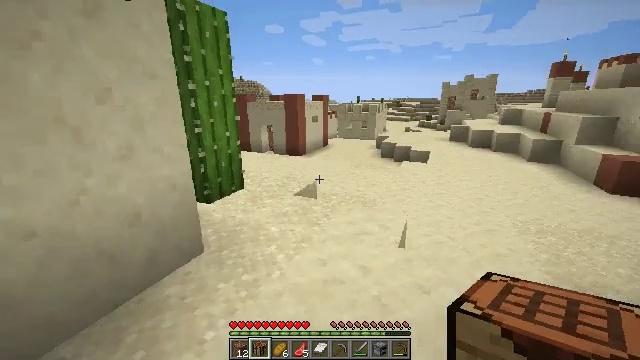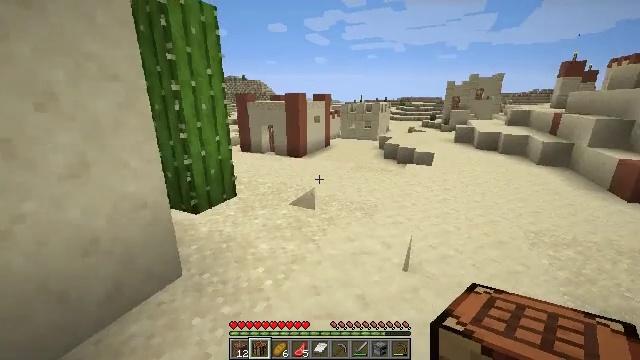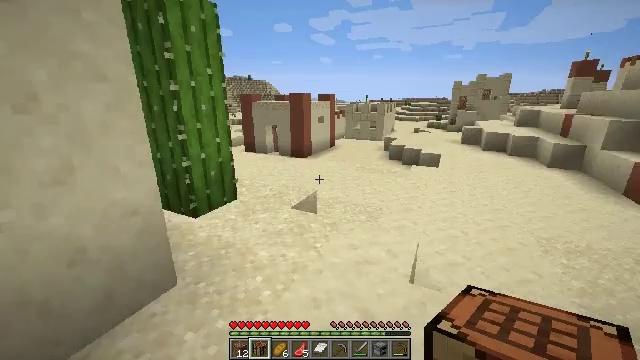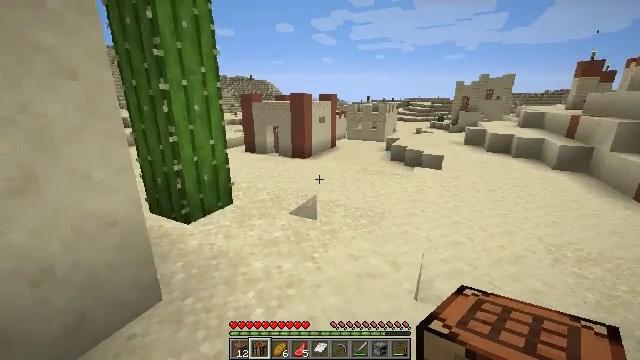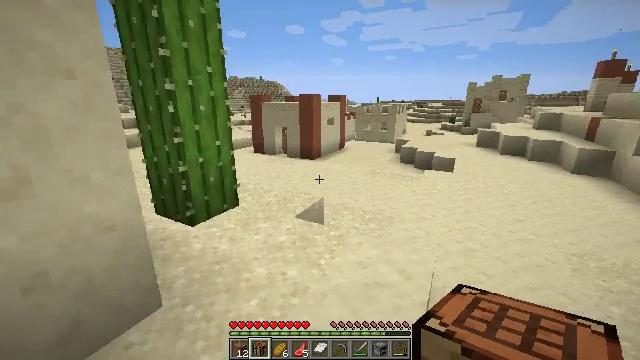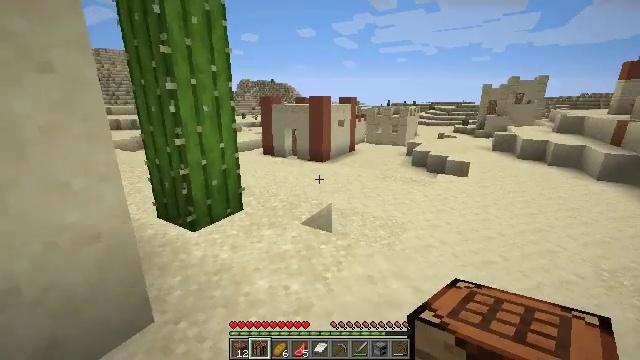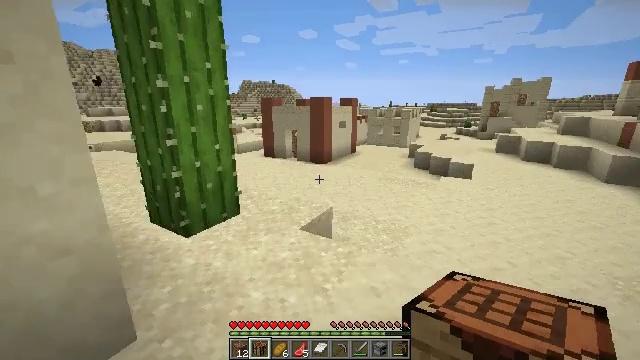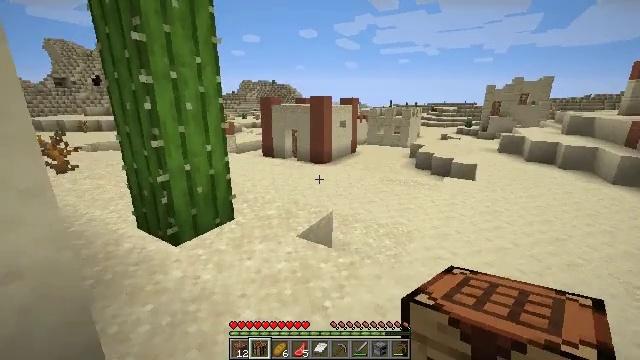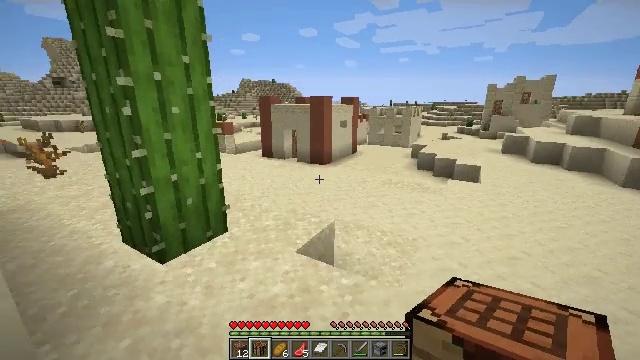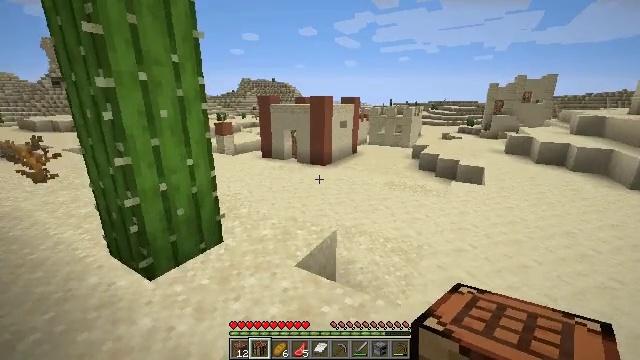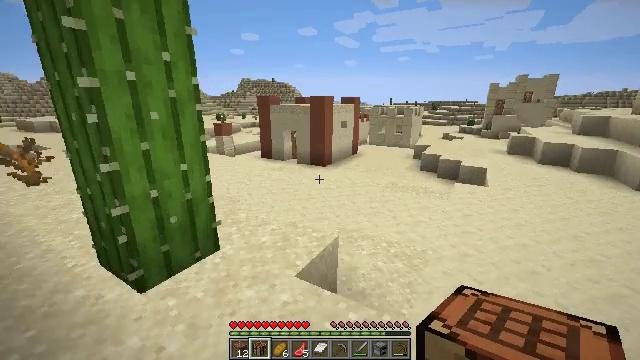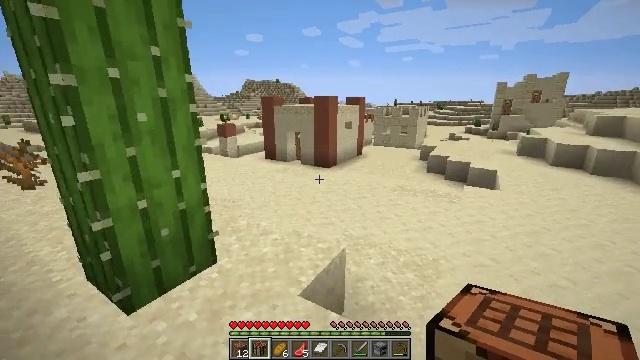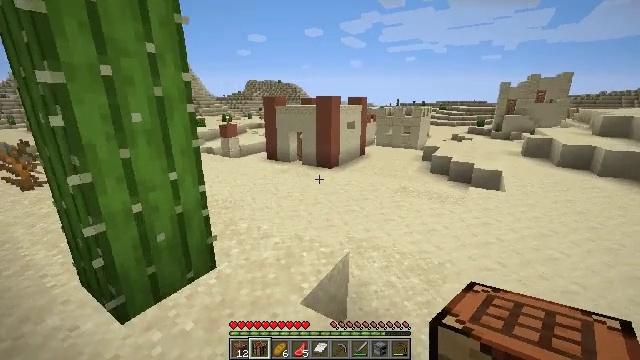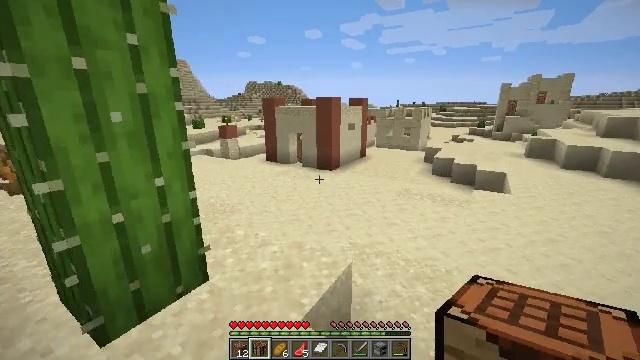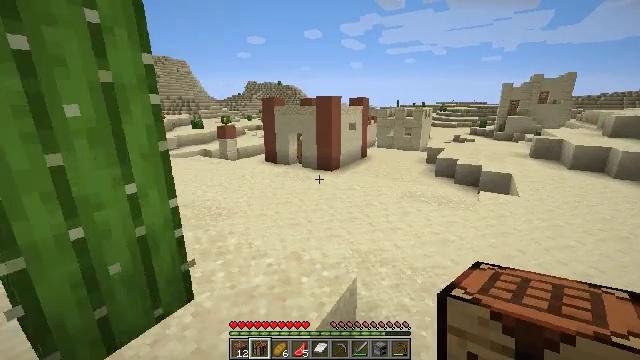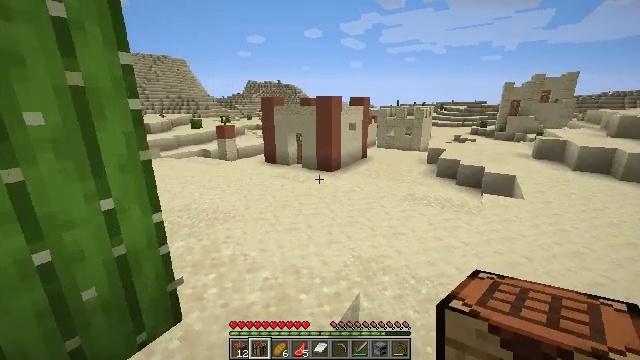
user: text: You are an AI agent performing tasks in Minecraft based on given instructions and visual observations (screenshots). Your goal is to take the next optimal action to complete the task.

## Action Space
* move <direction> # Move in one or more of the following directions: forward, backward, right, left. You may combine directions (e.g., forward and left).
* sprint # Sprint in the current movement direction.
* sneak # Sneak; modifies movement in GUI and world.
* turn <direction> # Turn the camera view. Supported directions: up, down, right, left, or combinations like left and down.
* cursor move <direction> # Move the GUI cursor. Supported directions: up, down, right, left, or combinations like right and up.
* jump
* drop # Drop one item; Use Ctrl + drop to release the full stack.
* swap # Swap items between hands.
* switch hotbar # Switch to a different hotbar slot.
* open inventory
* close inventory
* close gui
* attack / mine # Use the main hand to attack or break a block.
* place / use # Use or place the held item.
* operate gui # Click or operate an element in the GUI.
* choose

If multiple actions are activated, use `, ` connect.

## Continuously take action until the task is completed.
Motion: motion action
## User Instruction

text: Gather the jungle fence gate from your structure.
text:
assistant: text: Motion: move forward
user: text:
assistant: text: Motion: move forward, turn left
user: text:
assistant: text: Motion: move forward
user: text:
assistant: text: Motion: move forward, turn left
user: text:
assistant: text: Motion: move forward, turn left
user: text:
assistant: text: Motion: move forward
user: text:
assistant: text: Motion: move forward
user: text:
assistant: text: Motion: move forward
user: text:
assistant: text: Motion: move forward
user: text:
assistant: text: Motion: move forward
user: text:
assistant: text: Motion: move forward
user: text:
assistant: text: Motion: move forward
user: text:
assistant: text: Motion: move forward
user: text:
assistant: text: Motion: move forward
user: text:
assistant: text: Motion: move forward
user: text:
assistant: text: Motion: move forward
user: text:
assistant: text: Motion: move forward
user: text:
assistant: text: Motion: move forward
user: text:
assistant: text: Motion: move forward
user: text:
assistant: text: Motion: move forward, turn left
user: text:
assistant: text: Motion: move forward, turn left
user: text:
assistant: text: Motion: move forward, turn left
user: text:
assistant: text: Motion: move forward, turn left
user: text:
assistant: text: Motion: move forward, turn left
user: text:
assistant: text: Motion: move forward and move right, turn left
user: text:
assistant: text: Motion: move forward and move right, turn left
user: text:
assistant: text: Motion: move forward and move right
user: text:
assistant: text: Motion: move forward and move right
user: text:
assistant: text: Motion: move forward and move right
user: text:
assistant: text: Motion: move forward